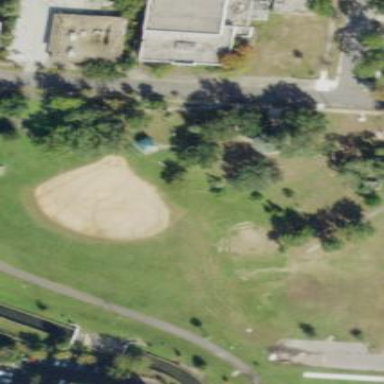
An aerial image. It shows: Baseball pitch for leisure land.